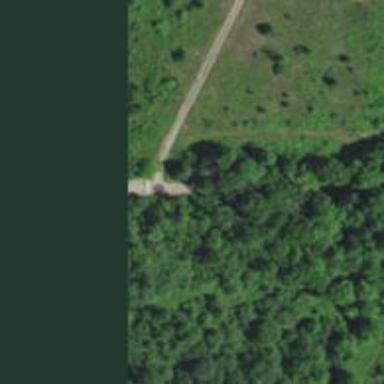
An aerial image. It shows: Unclassified road.